Chest X-ray. View position: PA
Patient age: 28
Patient sex: F
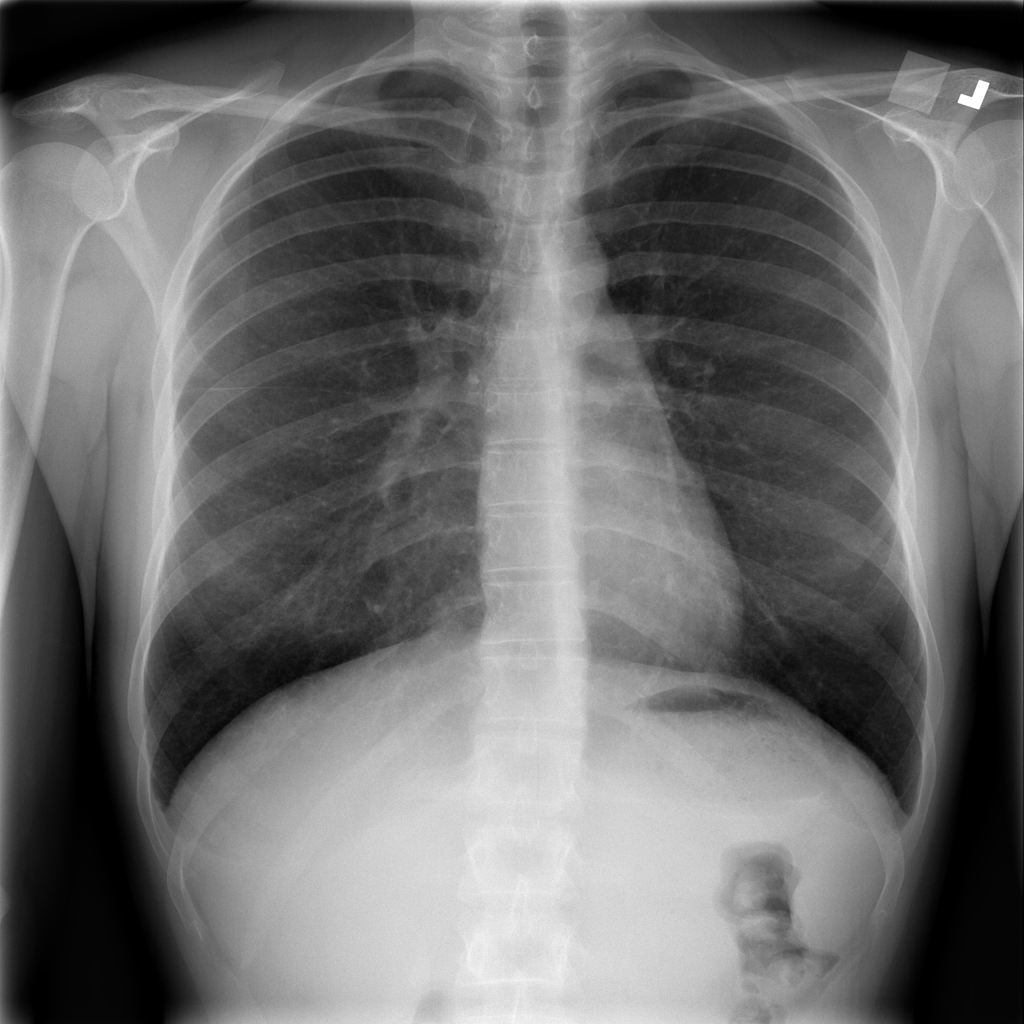
Finding: Pneumothorax